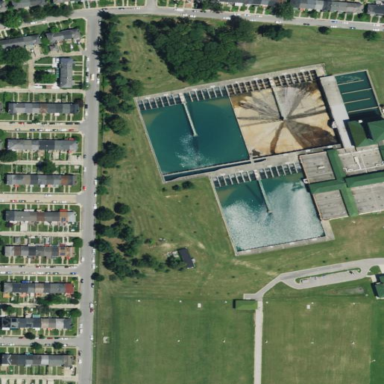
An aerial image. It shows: Water works facility enclosed by barbed wire fence.